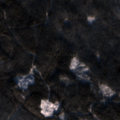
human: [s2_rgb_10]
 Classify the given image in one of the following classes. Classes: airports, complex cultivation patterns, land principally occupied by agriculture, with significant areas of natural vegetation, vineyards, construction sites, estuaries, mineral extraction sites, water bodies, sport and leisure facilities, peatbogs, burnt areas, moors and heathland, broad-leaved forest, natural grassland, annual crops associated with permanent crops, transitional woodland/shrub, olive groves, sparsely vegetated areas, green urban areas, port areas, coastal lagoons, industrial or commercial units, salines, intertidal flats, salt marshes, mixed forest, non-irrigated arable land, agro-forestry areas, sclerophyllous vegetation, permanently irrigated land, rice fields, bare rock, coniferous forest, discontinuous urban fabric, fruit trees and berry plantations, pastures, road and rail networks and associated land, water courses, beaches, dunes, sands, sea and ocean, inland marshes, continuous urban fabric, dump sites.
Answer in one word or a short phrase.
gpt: coniferous forest